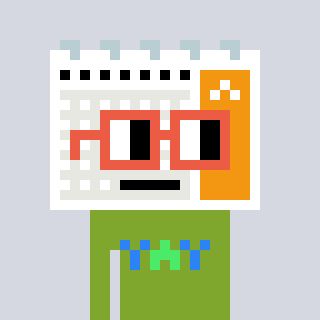
a pixel art character with square orange glasses, a calendar-shaped head and a slimegreen-colored body on a cool background